Question: Let's say we have some block:
'''
<div class="block"></div>
'''
There are three sizes of 'block':
'''
<div class="block b1x1"></div>
<div class="block b2x1"></div>
<div class="block b1x2"></div>
'''
for example 'b1x1' is 'width:50px;height:50px;', 'b2x1' is 'width:100px;height:50px;'
Now let's say we have plenty of block in our website and they are totally mixed up:
'''
<div class="block b1x1"></div>
<div class="block b2x1"></div>
<div class="block b2x1"></div>
<div class="block b1x1"></div>
<div class="block b1x1"></div>
<div class="block b2x1"></div>
<div class="block b1x2"></div>
<div class="block b2x1"></div>
.. etc
'''
But we want to keep them tidy, imagine you playing tetris using this blocks.
So two questions:
1. How to organize block structure using CSS/JS? Any known algorithm/jquery plugin/solution? Where to start?
2. What to do when visitor will change browser window size? (see the picture)
3. What about more sizes (for ex. 3x4 etc.)

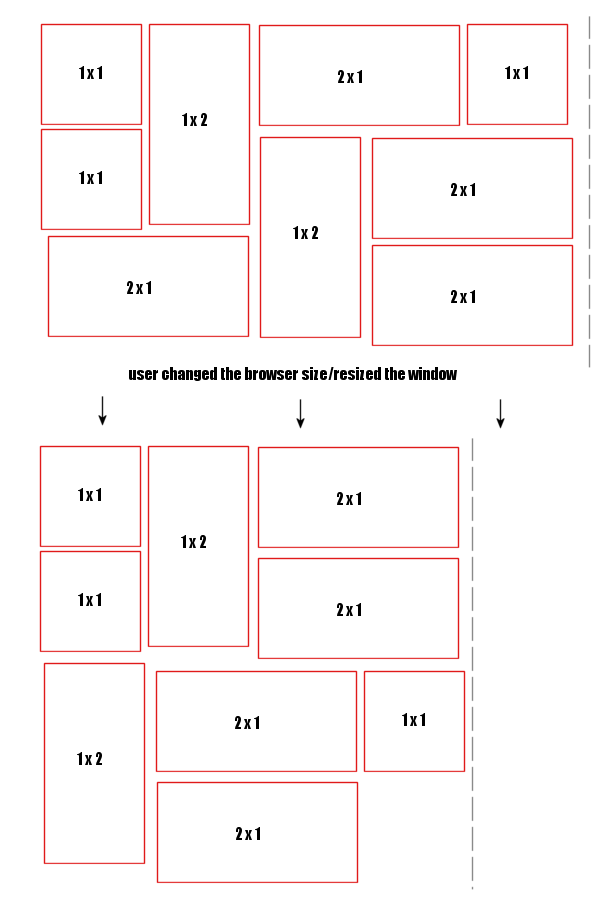
Answer: How about <URL>? It accomplishes what you would like with jQuery.